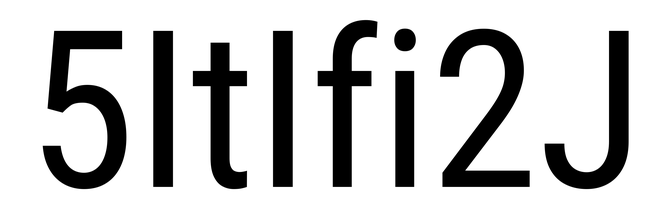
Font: Roboto_Condensed_Regular